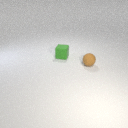
small brown rubber sphere in front of small green rubber cube